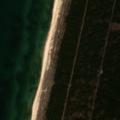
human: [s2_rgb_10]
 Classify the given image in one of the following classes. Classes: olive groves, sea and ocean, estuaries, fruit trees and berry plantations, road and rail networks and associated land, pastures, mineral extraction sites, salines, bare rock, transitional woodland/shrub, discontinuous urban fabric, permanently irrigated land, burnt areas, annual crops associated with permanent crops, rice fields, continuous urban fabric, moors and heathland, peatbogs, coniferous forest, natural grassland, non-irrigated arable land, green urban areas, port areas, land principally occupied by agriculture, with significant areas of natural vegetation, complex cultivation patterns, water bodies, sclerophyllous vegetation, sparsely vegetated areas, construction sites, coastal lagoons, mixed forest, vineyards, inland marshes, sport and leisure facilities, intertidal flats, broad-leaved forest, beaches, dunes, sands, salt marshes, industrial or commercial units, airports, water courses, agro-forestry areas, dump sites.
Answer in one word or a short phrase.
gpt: mixed forest, beaches, dunes, sands, sea and ocean